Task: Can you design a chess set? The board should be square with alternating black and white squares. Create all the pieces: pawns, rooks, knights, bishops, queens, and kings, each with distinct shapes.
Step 3970:
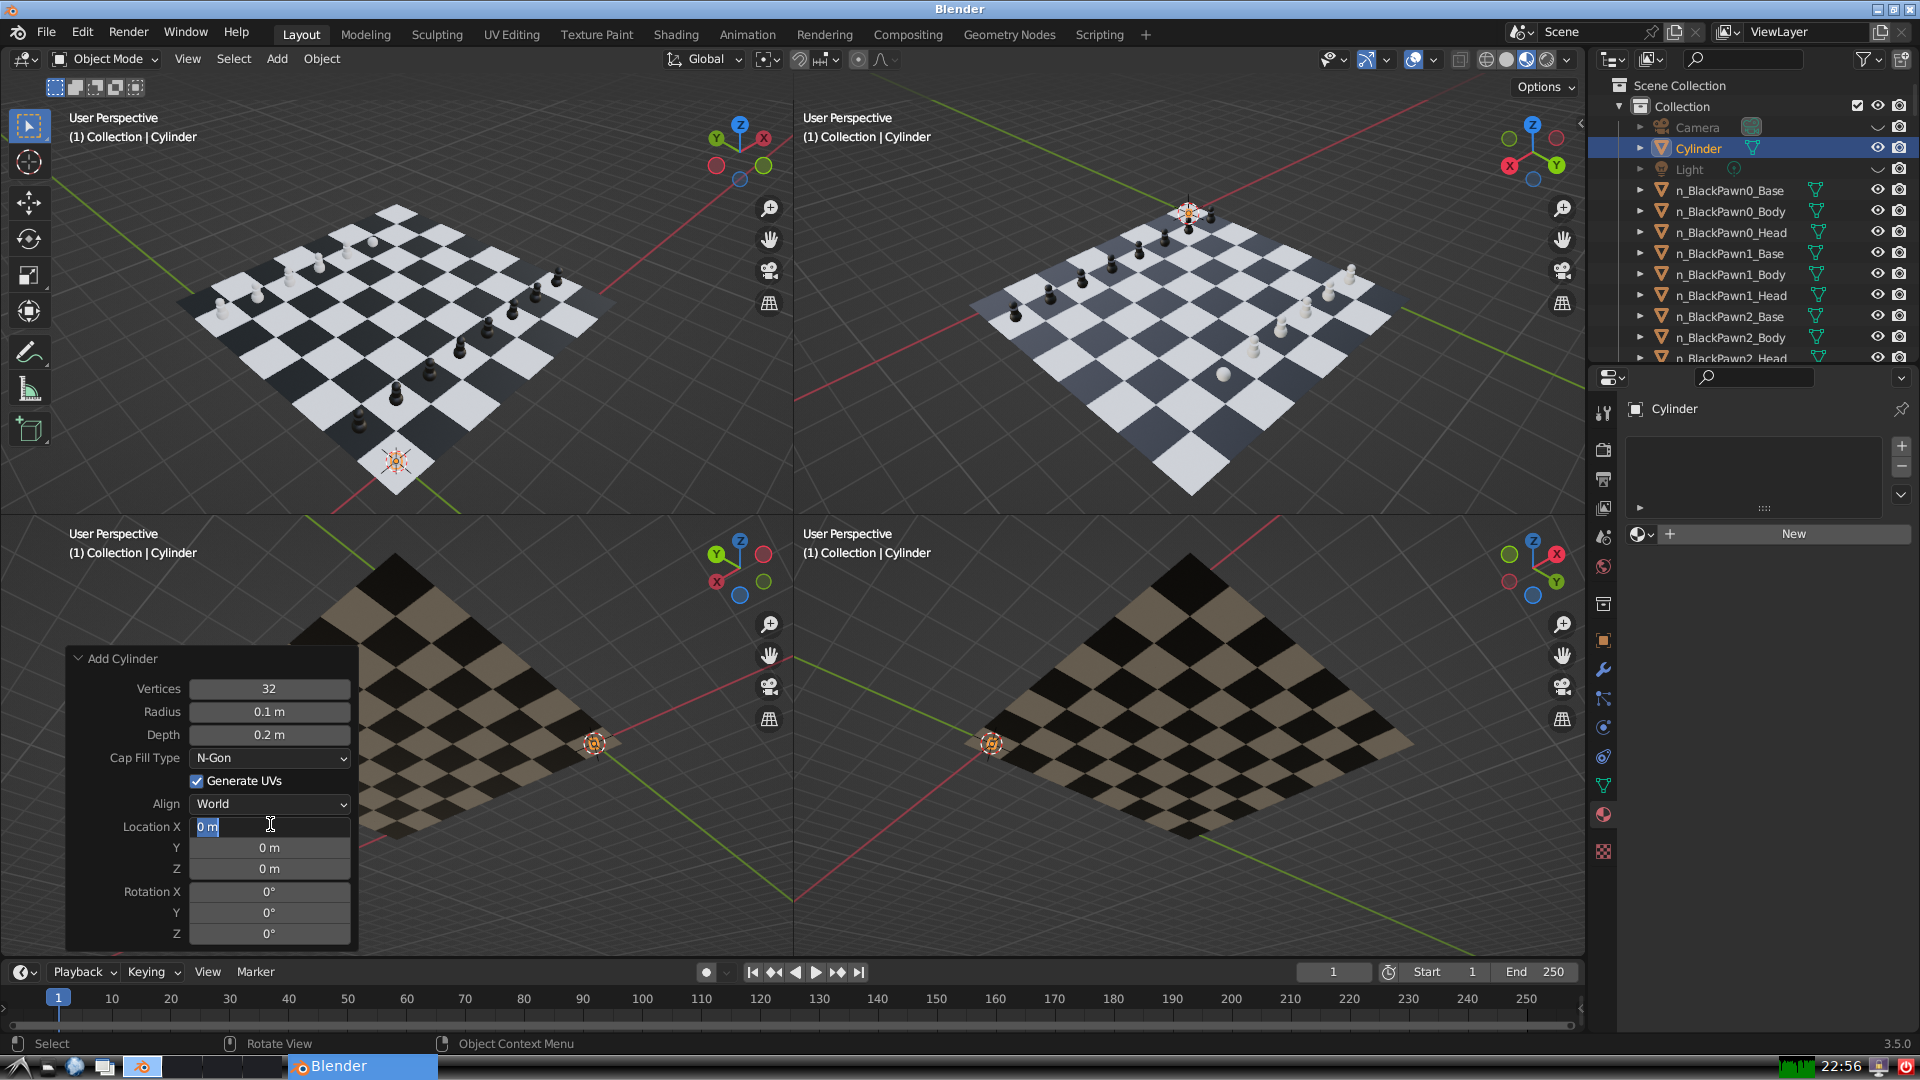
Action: input_text: 5.0